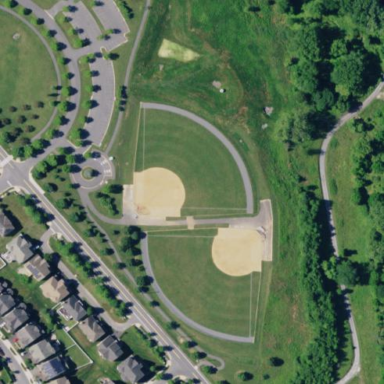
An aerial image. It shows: Baseball pitch for leisure and sports activities.